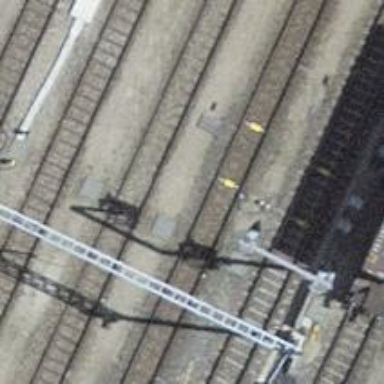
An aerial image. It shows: Railway signal.